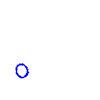
Particle: proton